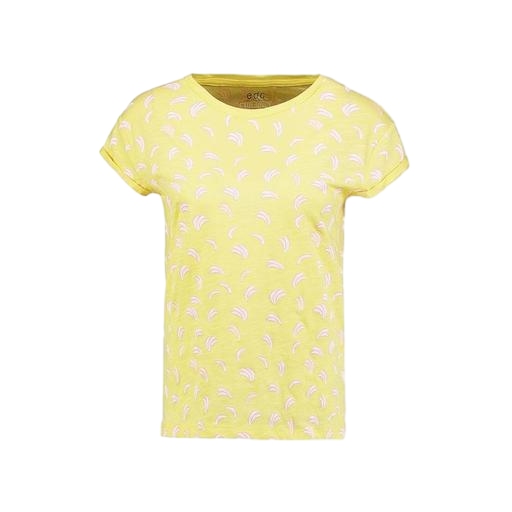
yellow iconic women's round neck t-shirt, multicolor floral-print t-shirt only macy, brett womens t-shirt print, white background